Field crop: maize
Growth stage: 2
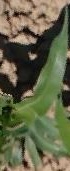
Species: maize